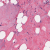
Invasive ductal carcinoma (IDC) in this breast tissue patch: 1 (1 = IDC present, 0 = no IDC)